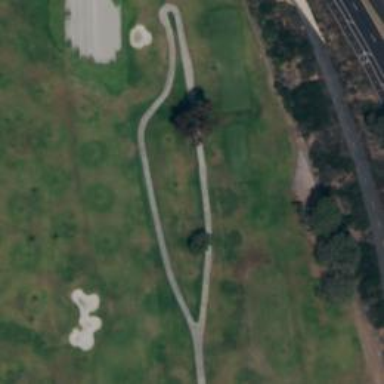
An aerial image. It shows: Path for golf carts.